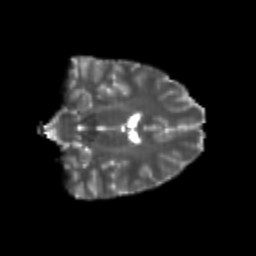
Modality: T2w
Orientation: coronal
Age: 24
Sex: female
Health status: healthy
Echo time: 0.074 s